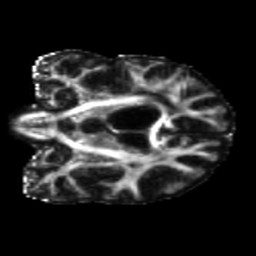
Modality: FA
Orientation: coronal
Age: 63
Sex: female
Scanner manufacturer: siemens
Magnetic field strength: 3 T
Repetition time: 5.25 s
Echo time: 0.08 s